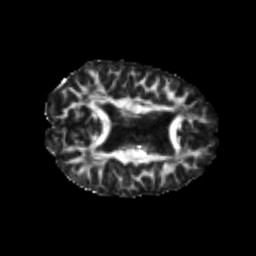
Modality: FA
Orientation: axial
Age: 21
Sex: male
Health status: healthy
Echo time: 0.074 s